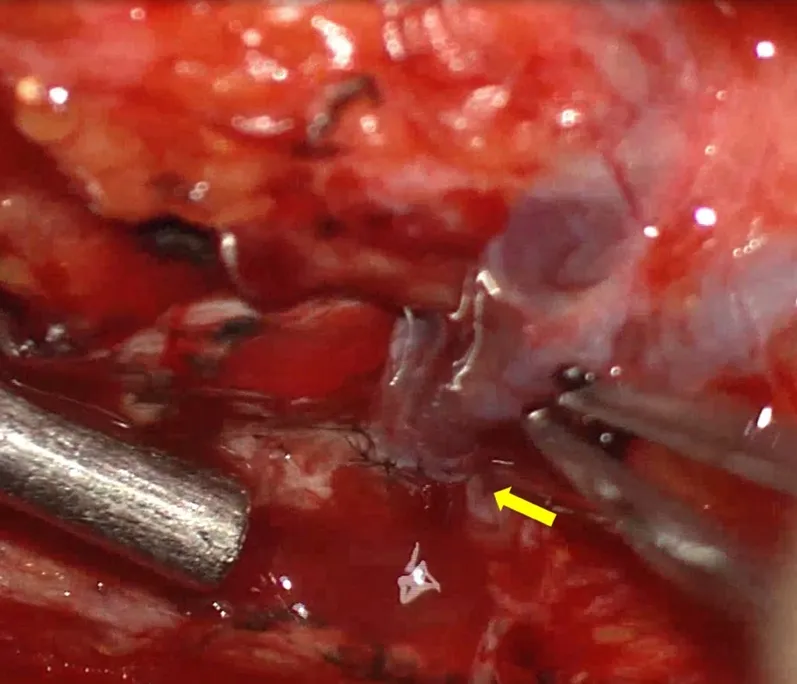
An intraoperative photograph, captured under a microscope, shows side-to-side anastomosis between lymphatics below the left para-aortic lymph node to mesenteric branch veins (arrow) during the first operation.
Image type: medical_photograph (other_medical_photograph)